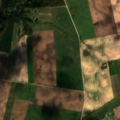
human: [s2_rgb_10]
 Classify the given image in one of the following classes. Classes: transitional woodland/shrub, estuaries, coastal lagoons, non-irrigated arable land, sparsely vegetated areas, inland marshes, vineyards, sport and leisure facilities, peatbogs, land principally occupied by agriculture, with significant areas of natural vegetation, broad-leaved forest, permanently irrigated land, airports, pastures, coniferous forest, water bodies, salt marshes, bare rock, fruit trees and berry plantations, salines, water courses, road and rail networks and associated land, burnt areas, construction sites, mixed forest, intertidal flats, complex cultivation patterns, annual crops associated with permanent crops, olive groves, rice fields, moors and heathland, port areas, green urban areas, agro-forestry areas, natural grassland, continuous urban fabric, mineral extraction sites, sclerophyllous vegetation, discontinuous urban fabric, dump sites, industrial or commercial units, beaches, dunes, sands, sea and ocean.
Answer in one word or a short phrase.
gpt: non-irrigated arable land, pastures, broad-leaved forest, coniferous forest, mixed forest